Question: I'm working with biological data - namely groups of genes. For example:
'''
group 1: geneA geneB geneC
group 2: geneD geneE
group 3: geneF geneG geneH
'''
For each pair of genes, 'geneX' and 'geneY' I have a score telling how similiar the two genes are (actually, I have two scores, since I used BLAST which is 'directional': I first searched 'geneX' against all the other genes then 'geneY' against all the other genes, so I have two 'geneX--geneY' scores, but I guess I can take the lower score of the two, or the average).
So, let's suppose I have only one score for each pair of genes. My data can be viewed as a undirected graph:

and recall each edge has a score attached to it.
Now, what I would like to do is:
1. Visualize my data interactively: being able to click on gene nodes and open a link attached to them, show only edges above/below some threshold, control how the network is "spread", etc.
2. Cluster together groups which are similar, i.e. groups that have similar genes.
Any ideas of how can I do that? I guess it's basic clustering and I would appreciate any hints on packages/software that can be of any help here.
Thank you.
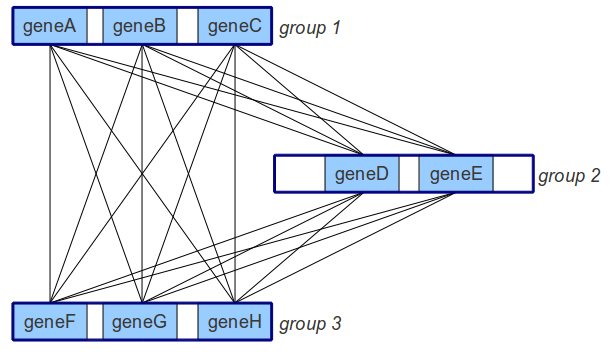
Answer: You'll probably get better responses if you ask this over at <URL>, the bioinformatics stackexchange.
Specifically, many of the answers in this thread might be relevant:
<URL>